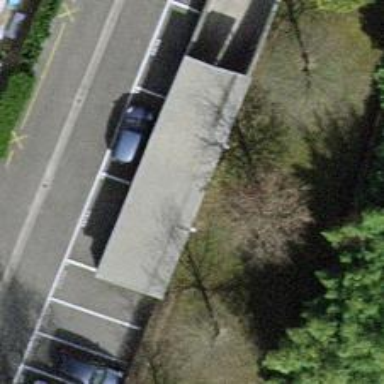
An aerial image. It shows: Driveway tunnel that serves as roadway.